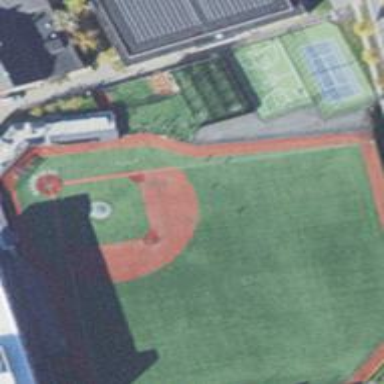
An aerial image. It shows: Baseball pitch for leisure land activities.